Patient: sex M, age 58
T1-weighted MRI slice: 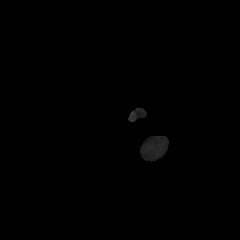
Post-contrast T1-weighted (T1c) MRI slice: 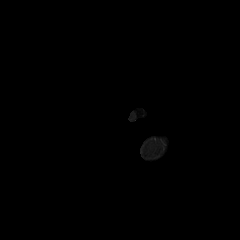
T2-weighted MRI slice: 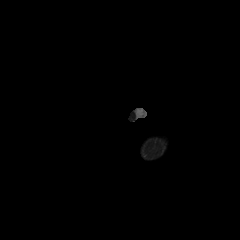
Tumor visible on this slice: no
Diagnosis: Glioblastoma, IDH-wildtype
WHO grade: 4